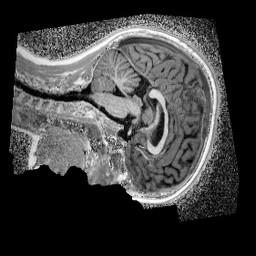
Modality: UNIT1_denoised
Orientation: sagittal
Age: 9
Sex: female
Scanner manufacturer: siemens
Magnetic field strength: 3 T
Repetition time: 4 s
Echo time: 0.00299 s